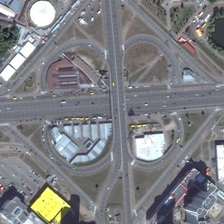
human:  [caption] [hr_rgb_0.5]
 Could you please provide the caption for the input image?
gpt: here lies a pretty wide road overpassed by a viaduct in this prosperous area .

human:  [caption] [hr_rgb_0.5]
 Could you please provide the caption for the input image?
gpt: several buildings and a pond are near a viaduct with some cars .

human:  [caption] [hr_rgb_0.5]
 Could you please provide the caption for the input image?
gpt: here is a square viaduct with four loops inside near some buildings and a pond .

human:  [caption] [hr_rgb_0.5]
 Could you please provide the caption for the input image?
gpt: here is a square viaduct with four loops inside near some buildings and a pond .

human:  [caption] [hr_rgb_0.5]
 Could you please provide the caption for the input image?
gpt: several buildings and a pond are near a viaduct with some cars .